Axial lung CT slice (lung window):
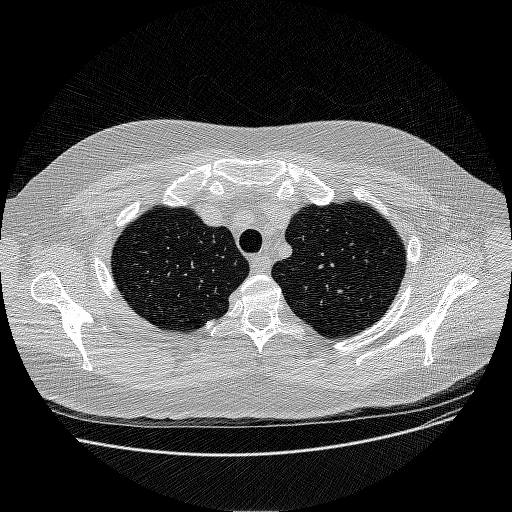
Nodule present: no